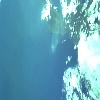
Label: water